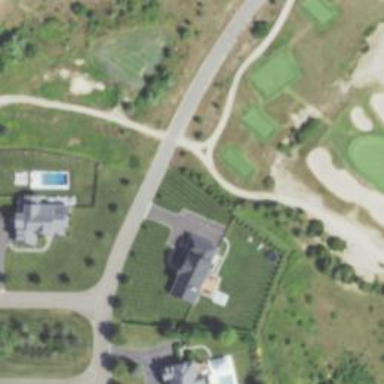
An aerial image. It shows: Path for both road and golf.